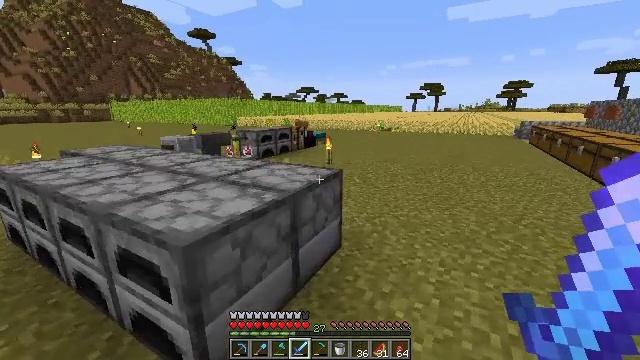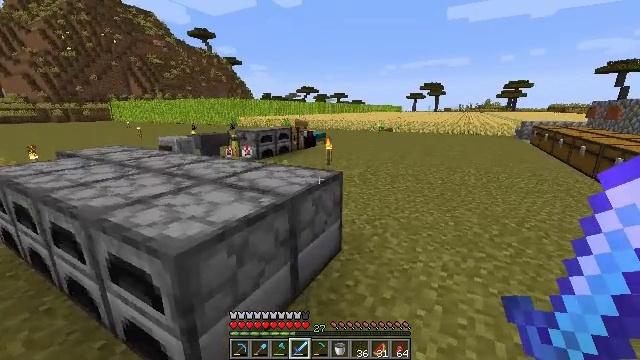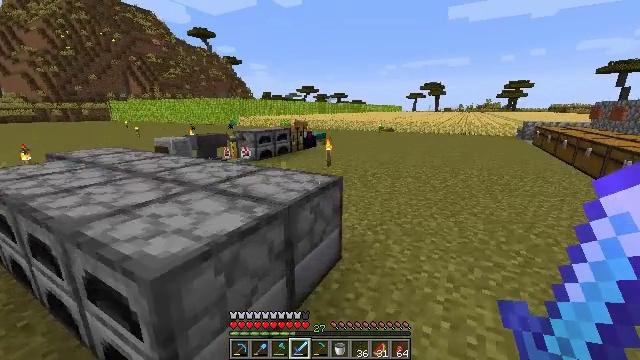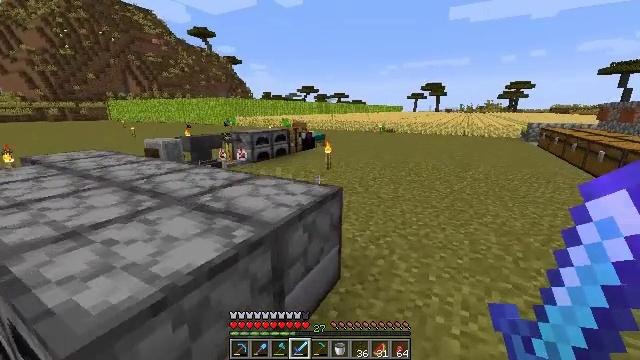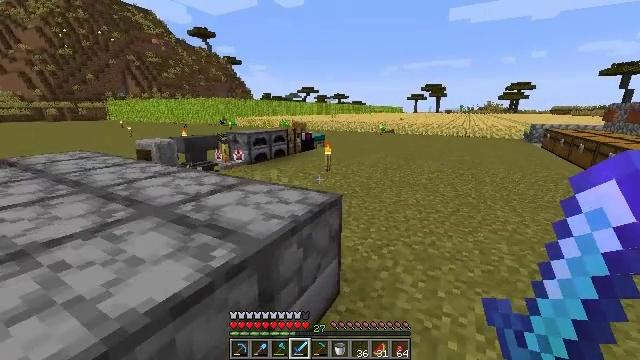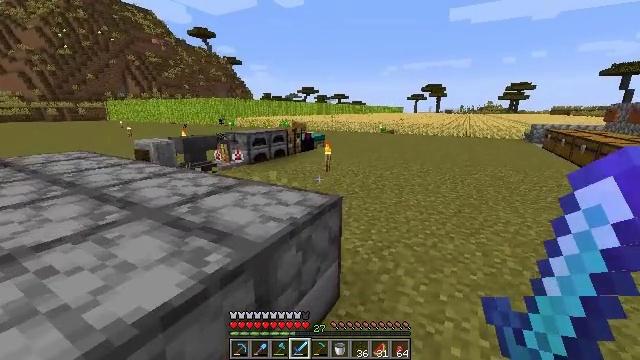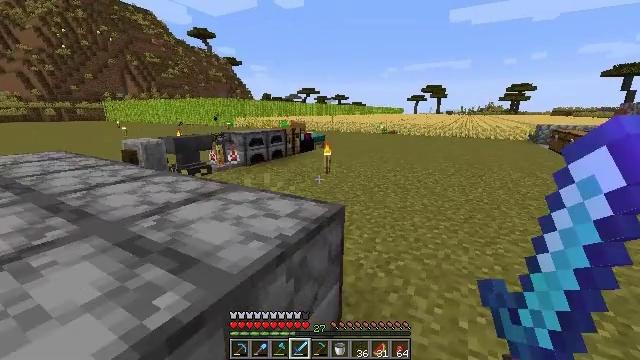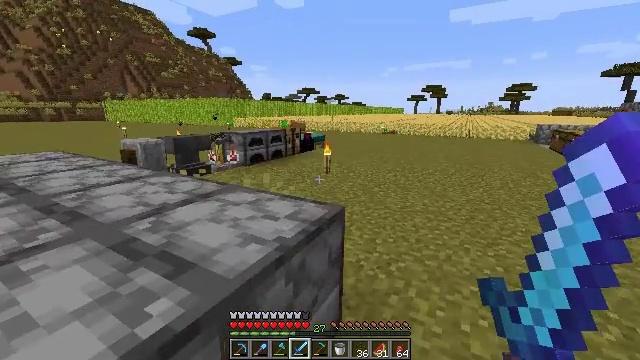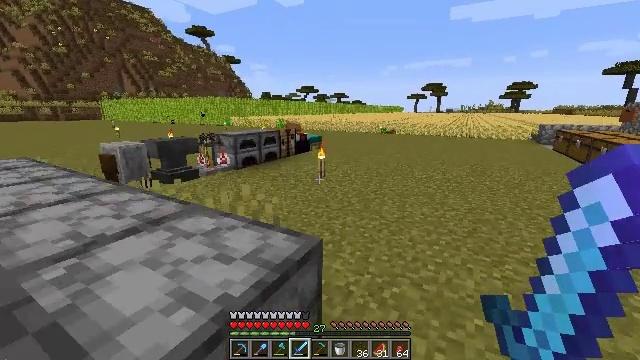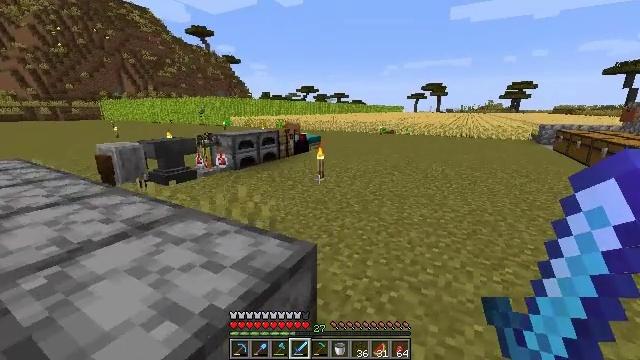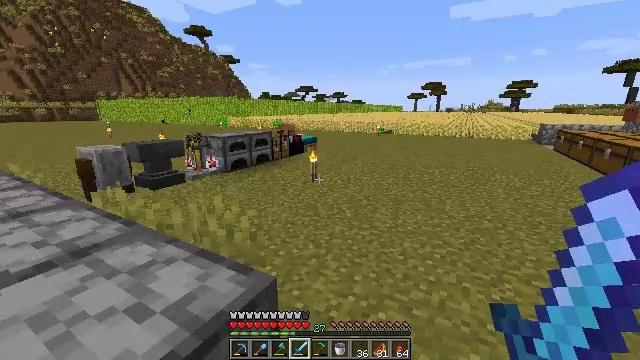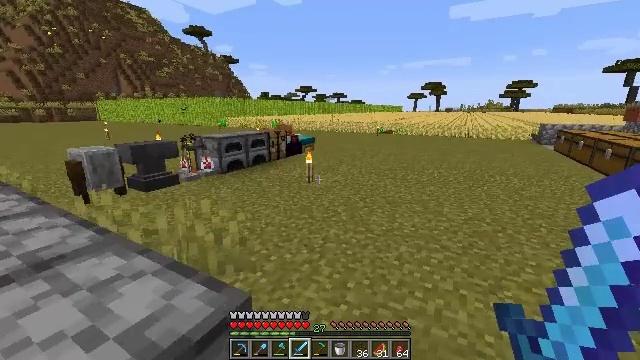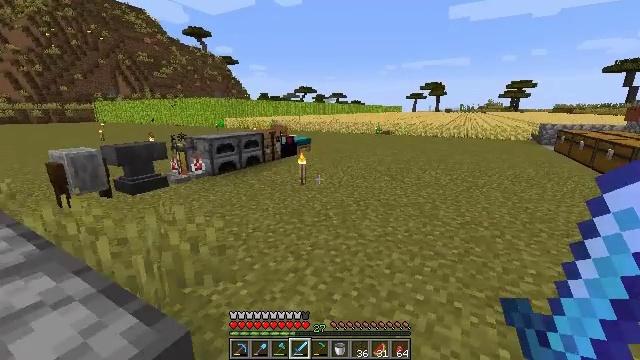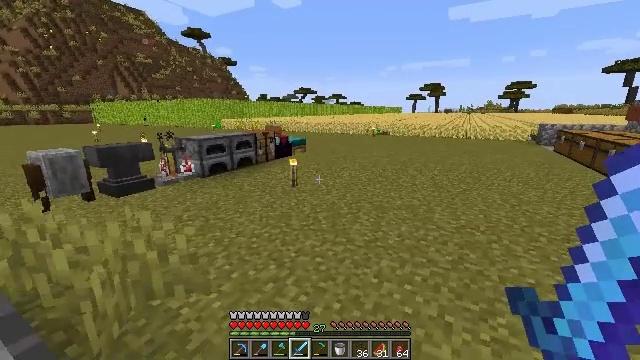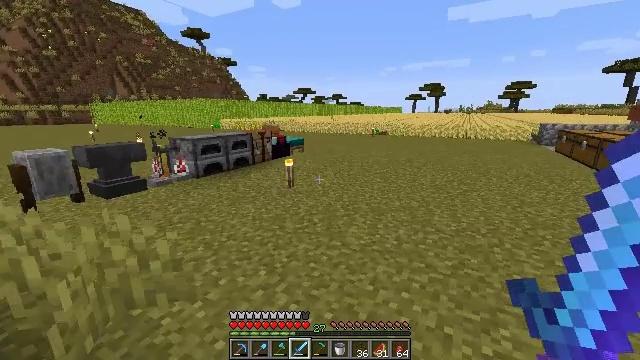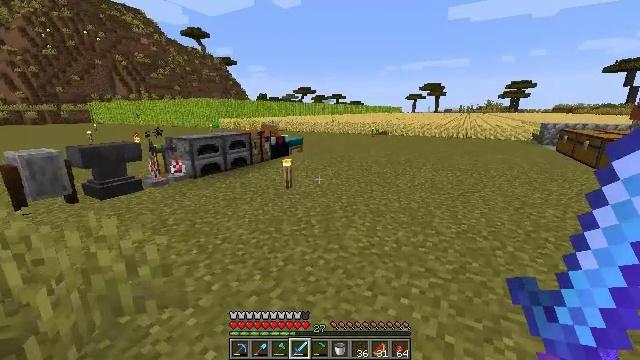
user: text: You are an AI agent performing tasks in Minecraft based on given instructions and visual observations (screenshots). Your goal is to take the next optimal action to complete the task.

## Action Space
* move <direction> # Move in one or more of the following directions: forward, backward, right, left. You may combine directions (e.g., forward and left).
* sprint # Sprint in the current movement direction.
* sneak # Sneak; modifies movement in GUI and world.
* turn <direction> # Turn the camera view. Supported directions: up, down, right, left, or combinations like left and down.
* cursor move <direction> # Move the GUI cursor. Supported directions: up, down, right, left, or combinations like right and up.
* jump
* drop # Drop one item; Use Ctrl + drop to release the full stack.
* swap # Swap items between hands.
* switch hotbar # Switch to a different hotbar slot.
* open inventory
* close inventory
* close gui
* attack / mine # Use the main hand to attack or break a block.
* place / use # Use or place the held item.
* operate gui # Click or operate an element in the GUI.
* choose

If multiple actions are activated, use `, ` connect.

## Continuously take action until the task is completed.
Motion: motion action
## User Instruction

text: Obtain pumpkin seeds from a pumpkin.
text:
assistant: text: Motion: move forward
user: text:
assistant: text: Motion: move forward
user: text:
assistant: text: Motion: move forward
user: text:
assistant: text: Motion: move forward
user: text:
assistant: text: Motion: move forward
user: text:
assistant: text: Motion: move forward
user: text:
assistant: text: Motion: move forward and move right
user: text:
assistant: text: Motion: move forward and move right
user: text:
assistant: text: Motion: move forward and move right
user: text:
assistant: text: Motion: move forward and move right
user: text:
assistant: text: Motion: move forward and move right
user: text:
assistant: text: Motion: move forward and move right
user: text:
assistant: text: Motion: move forward and move right
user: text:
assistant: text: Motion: move forward
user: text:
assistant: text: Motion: move forward
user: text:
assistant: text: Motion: move forward
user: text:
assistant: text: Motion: move forward
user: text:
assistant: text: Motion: move forward, turn left and down
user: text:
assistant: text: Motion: move forward, turn left
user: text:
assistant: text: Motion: move forward
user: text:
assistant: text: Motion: move forward
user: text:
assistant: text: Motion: move forward
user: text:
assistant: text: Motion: move forward
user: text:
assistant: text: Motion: move forward
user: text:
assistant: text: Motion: move forward
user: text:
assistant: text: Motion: move forward
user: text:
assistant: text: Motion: move forward
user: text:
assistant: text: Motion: move forward
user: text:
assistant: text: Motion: move forward
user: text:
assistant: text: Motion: move forward